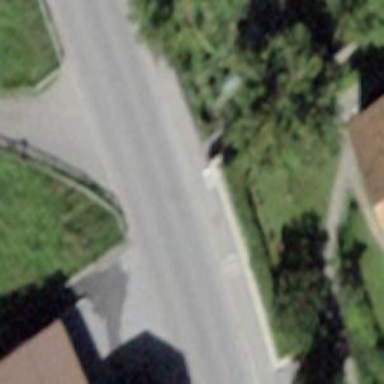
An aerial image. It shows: Asphalt road classified as tertiary.